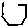
Label: hexagon